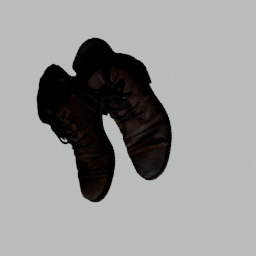
Label: people